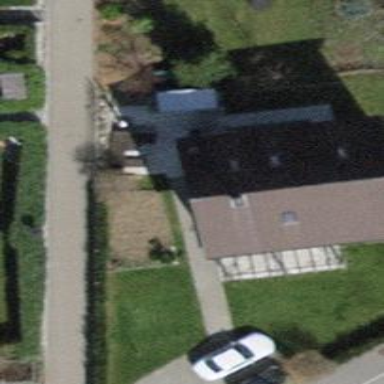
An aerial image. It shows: Detached building with gabled roof.